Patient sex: M
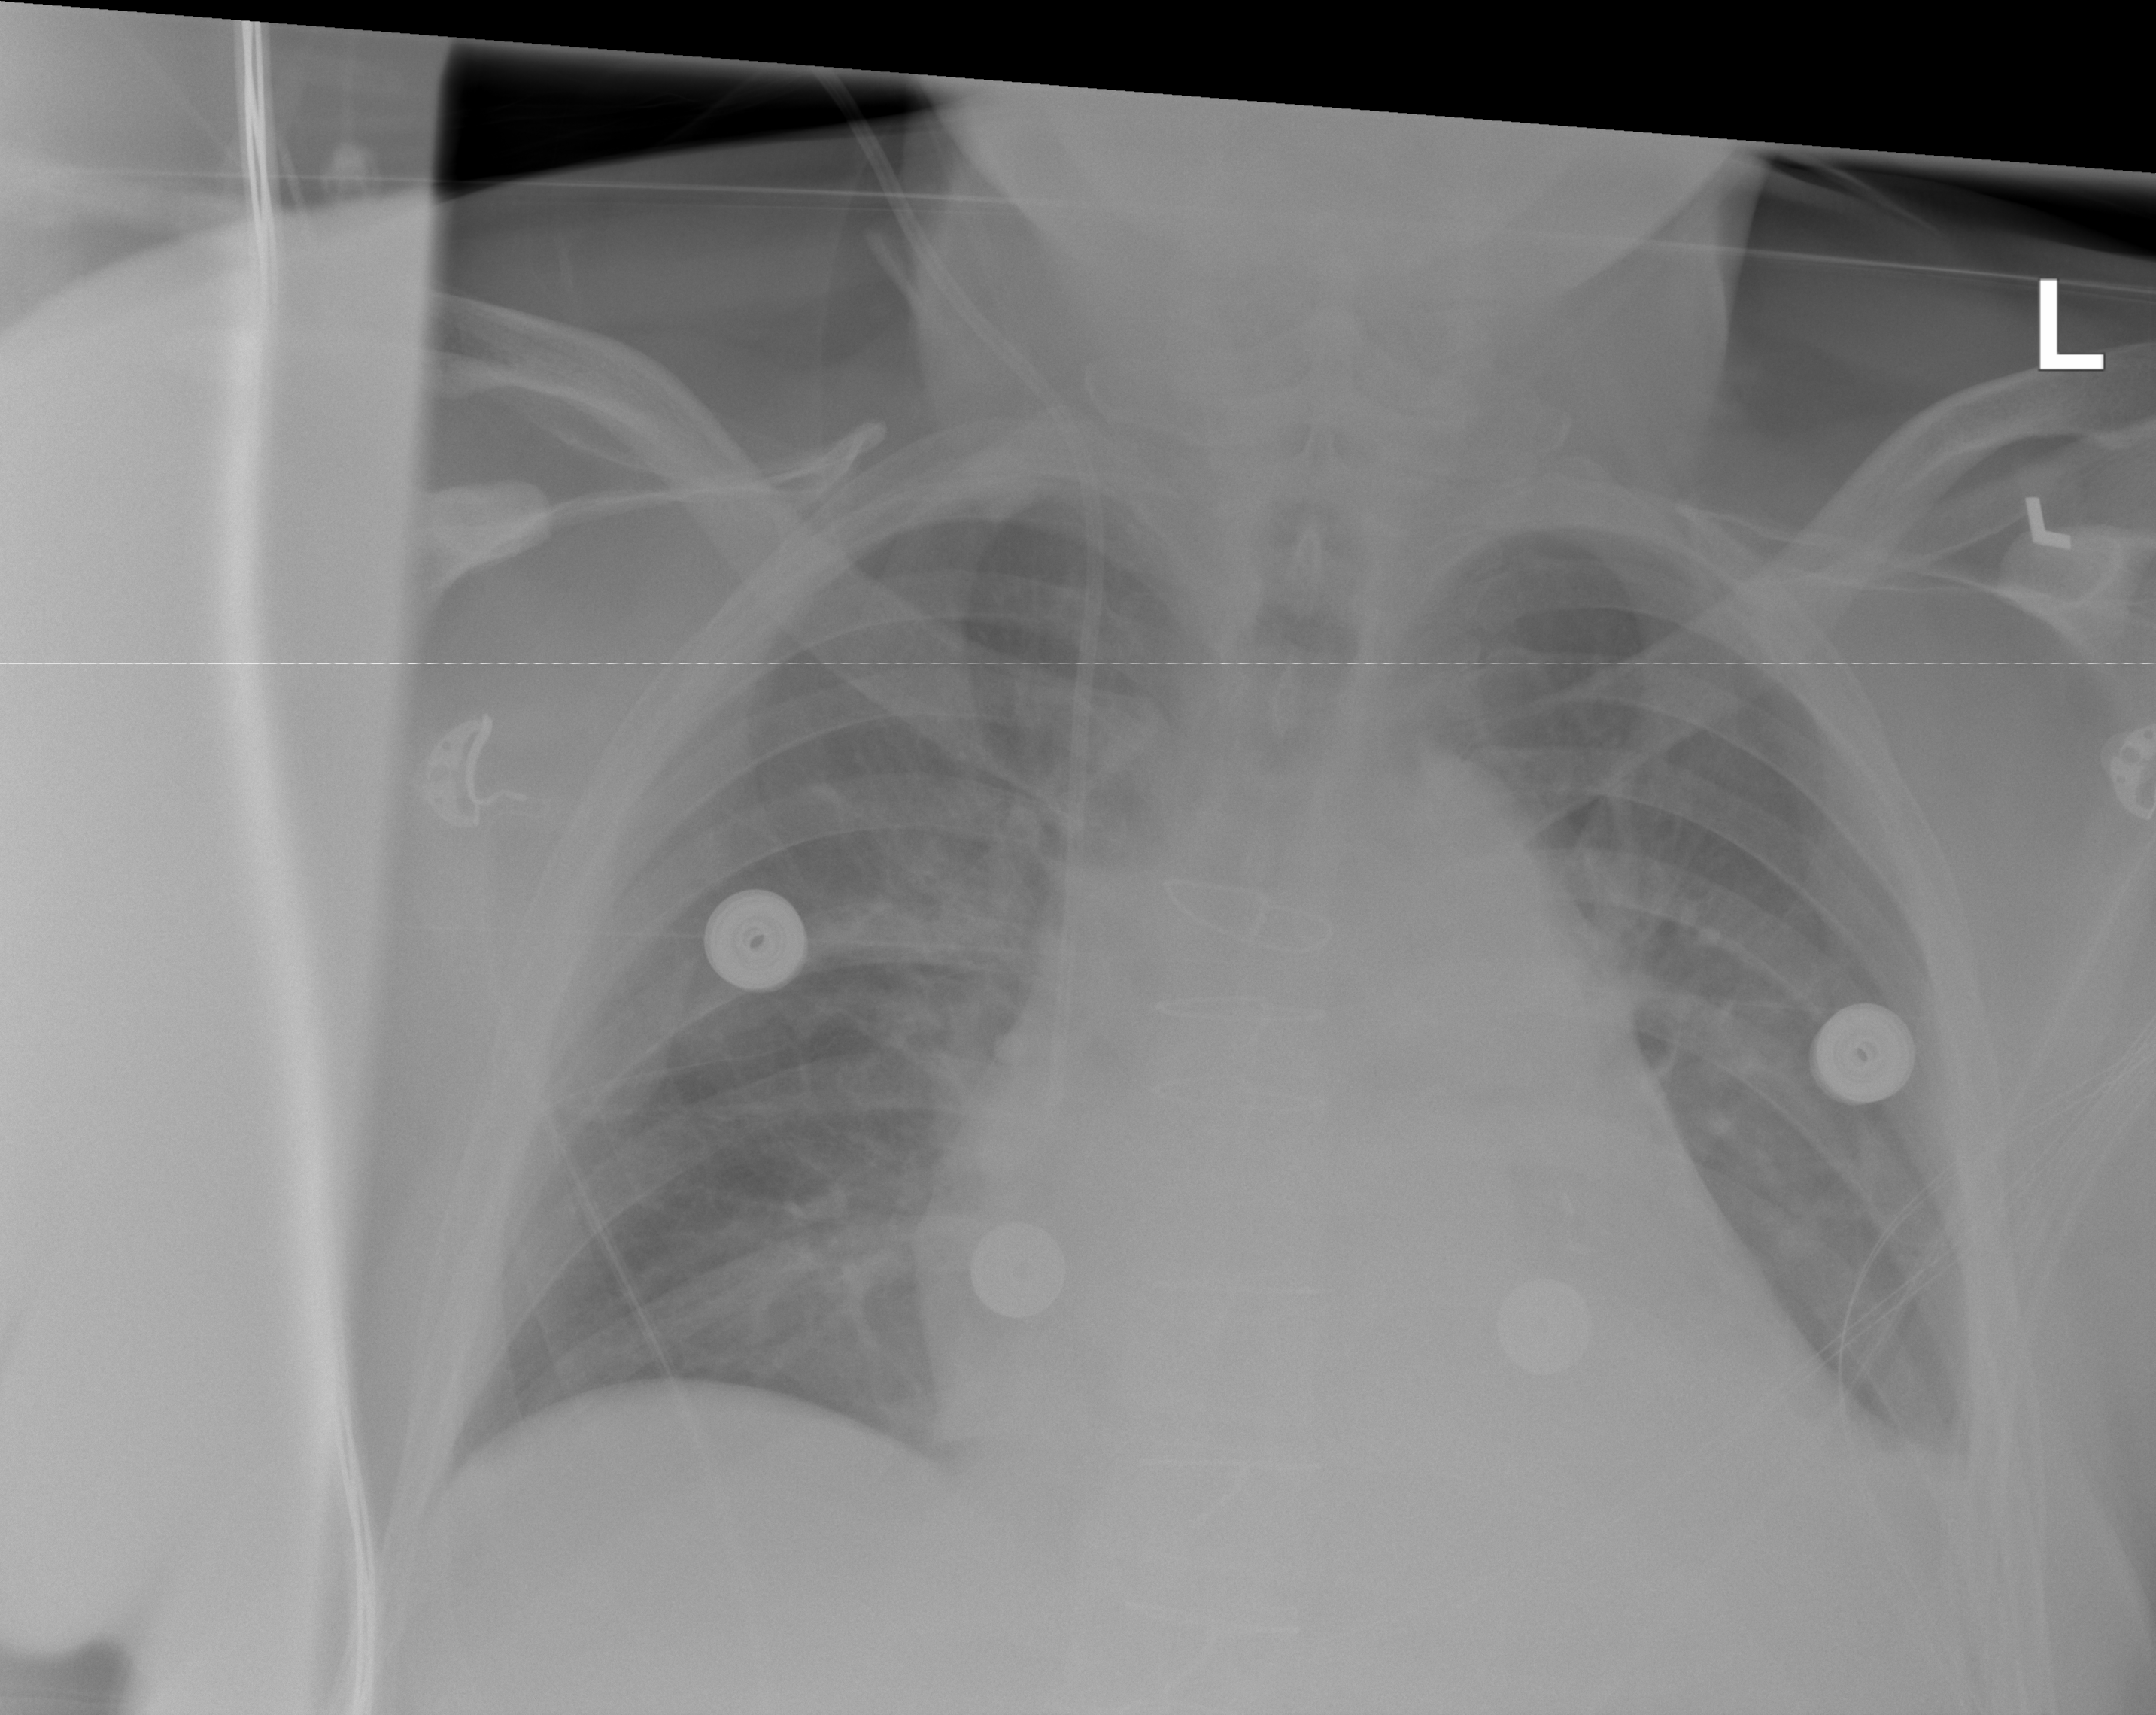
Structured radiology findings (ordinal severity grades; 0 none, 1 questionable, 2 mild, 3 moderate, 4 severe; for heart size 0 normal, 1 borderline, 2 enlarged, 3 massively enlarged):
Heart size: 0
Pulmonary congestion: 2
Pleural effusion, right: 0
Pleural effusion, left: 2
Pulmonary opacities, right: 0
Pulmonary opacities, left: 0
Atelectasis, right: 0
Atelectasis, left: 2